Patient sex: M
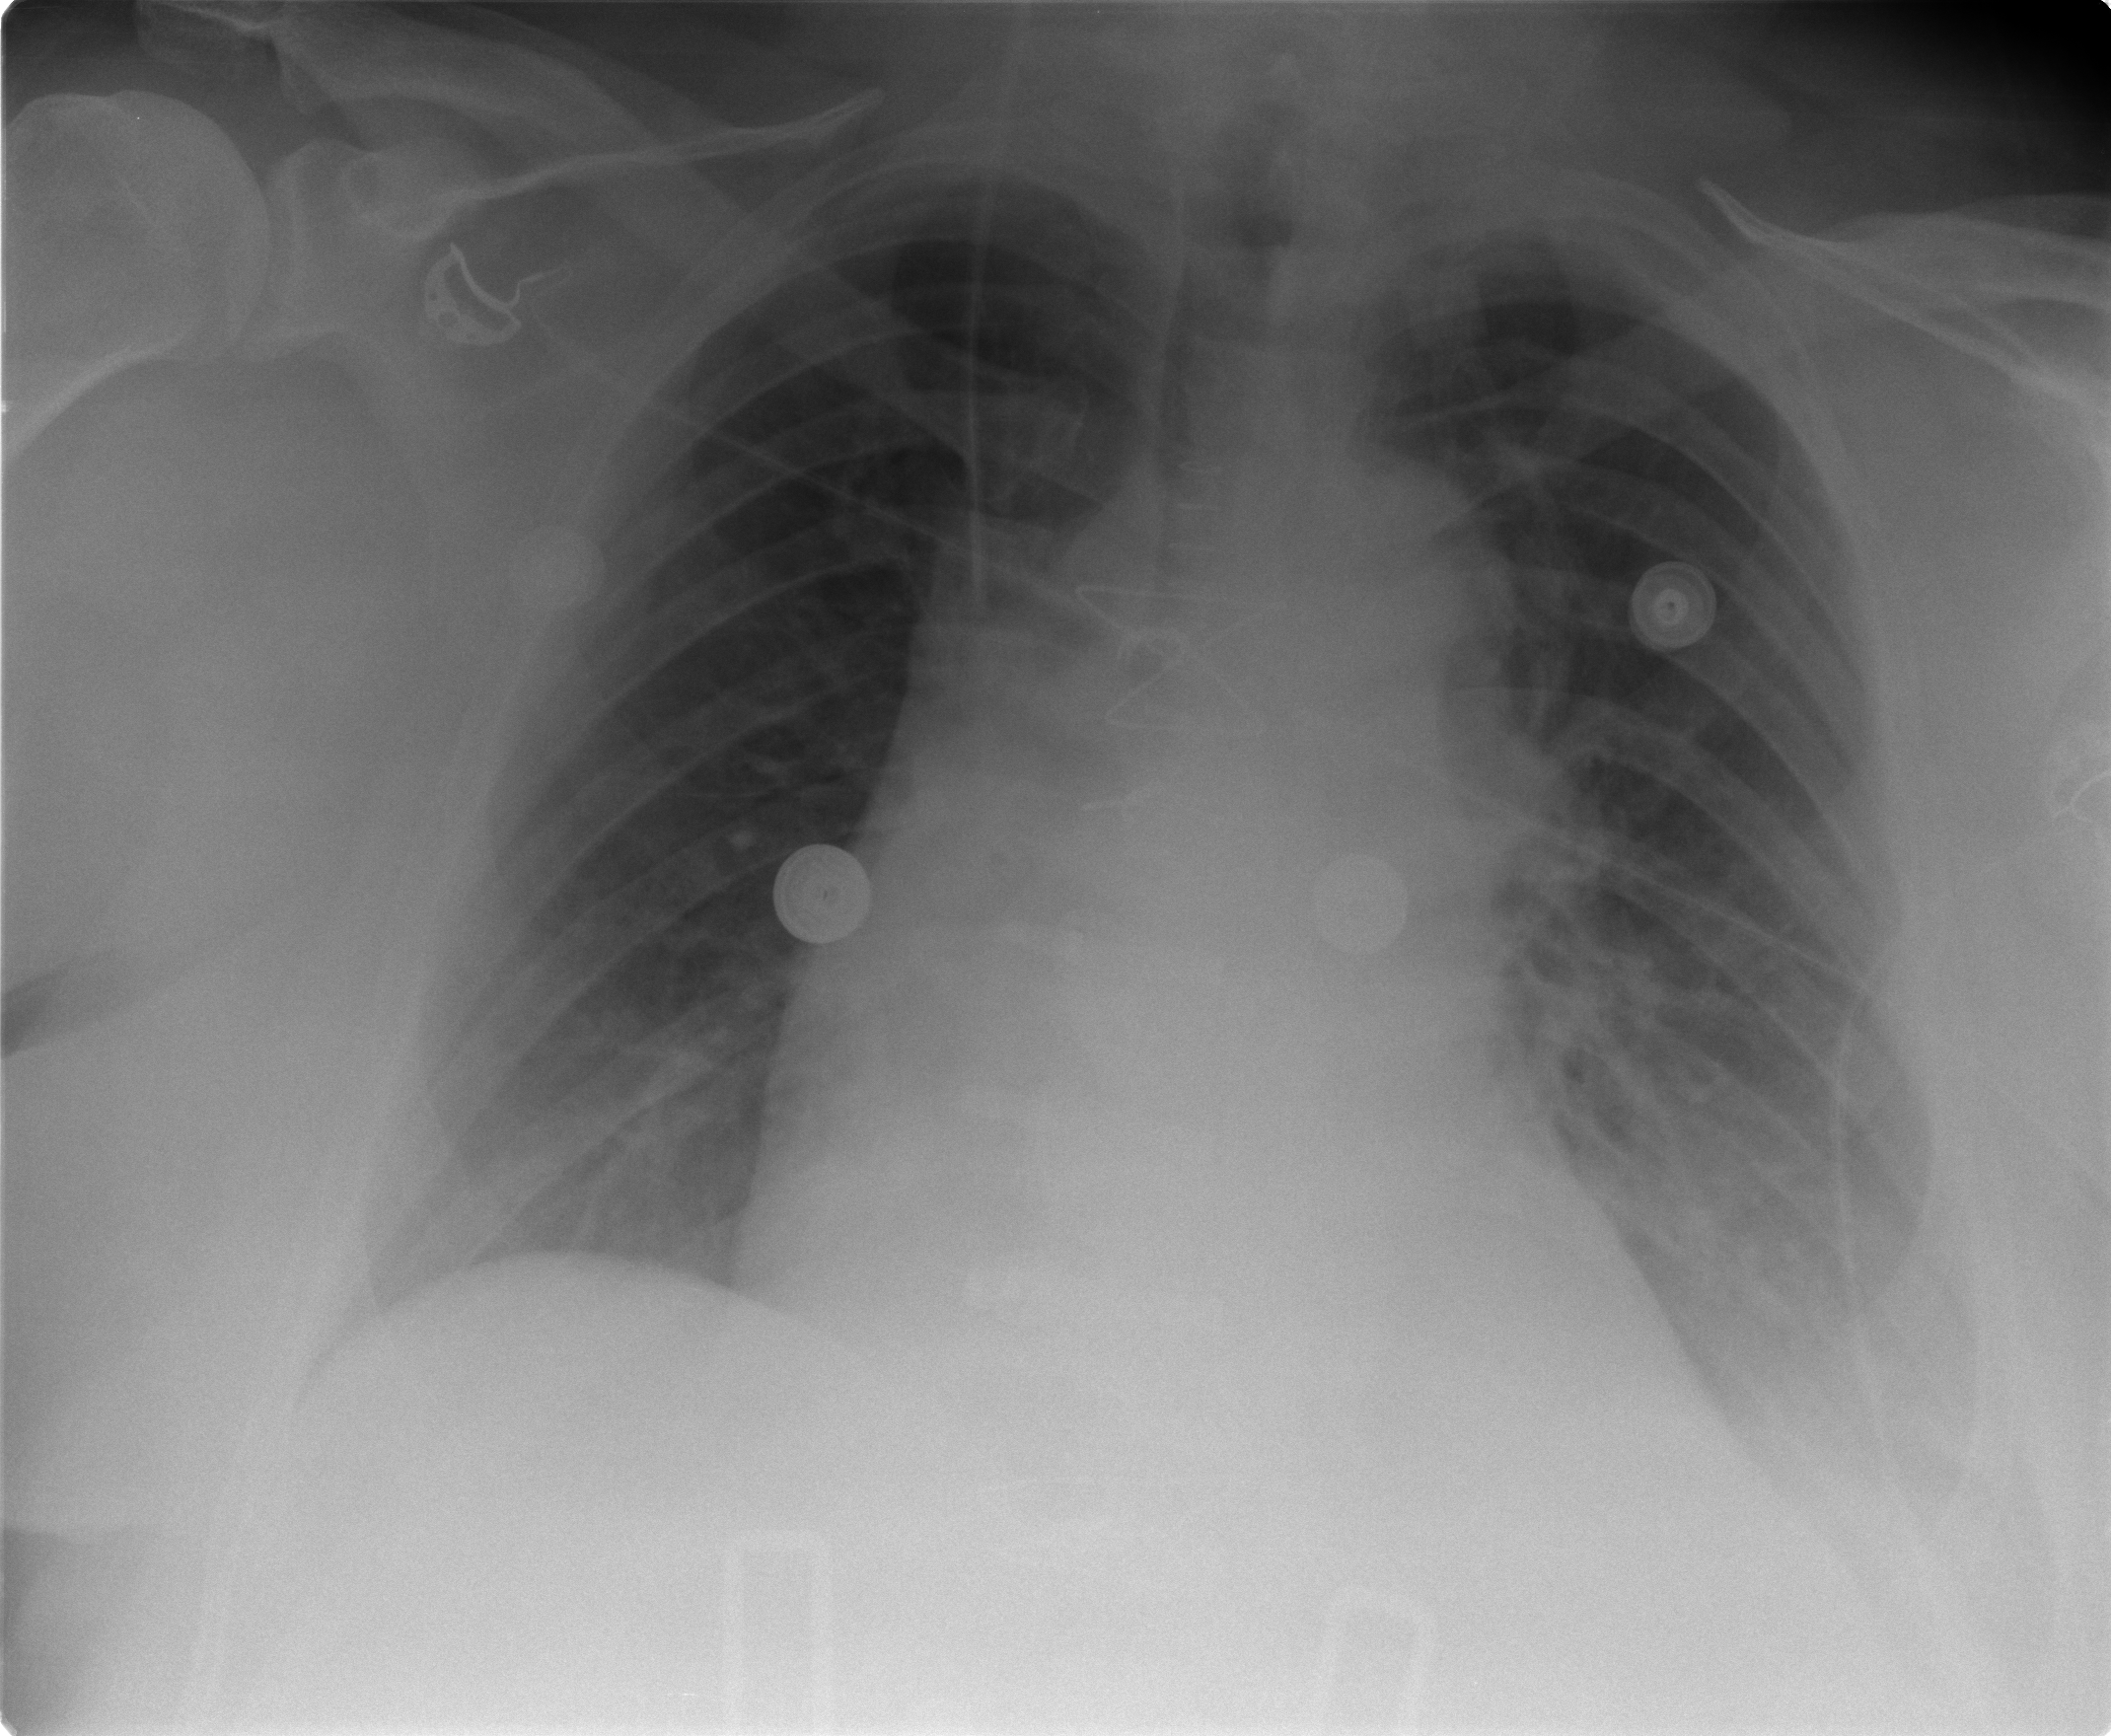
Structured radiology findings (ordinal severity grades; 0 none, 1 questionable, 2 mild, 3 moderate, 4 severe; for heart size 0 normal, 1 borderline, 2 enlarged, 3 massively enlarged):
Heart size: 2
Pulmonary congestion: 3
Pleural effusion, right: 2
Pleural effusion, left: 2
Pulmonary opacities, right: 0
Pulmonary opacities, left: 0
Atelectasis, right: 2
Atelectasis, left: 2